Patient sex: M
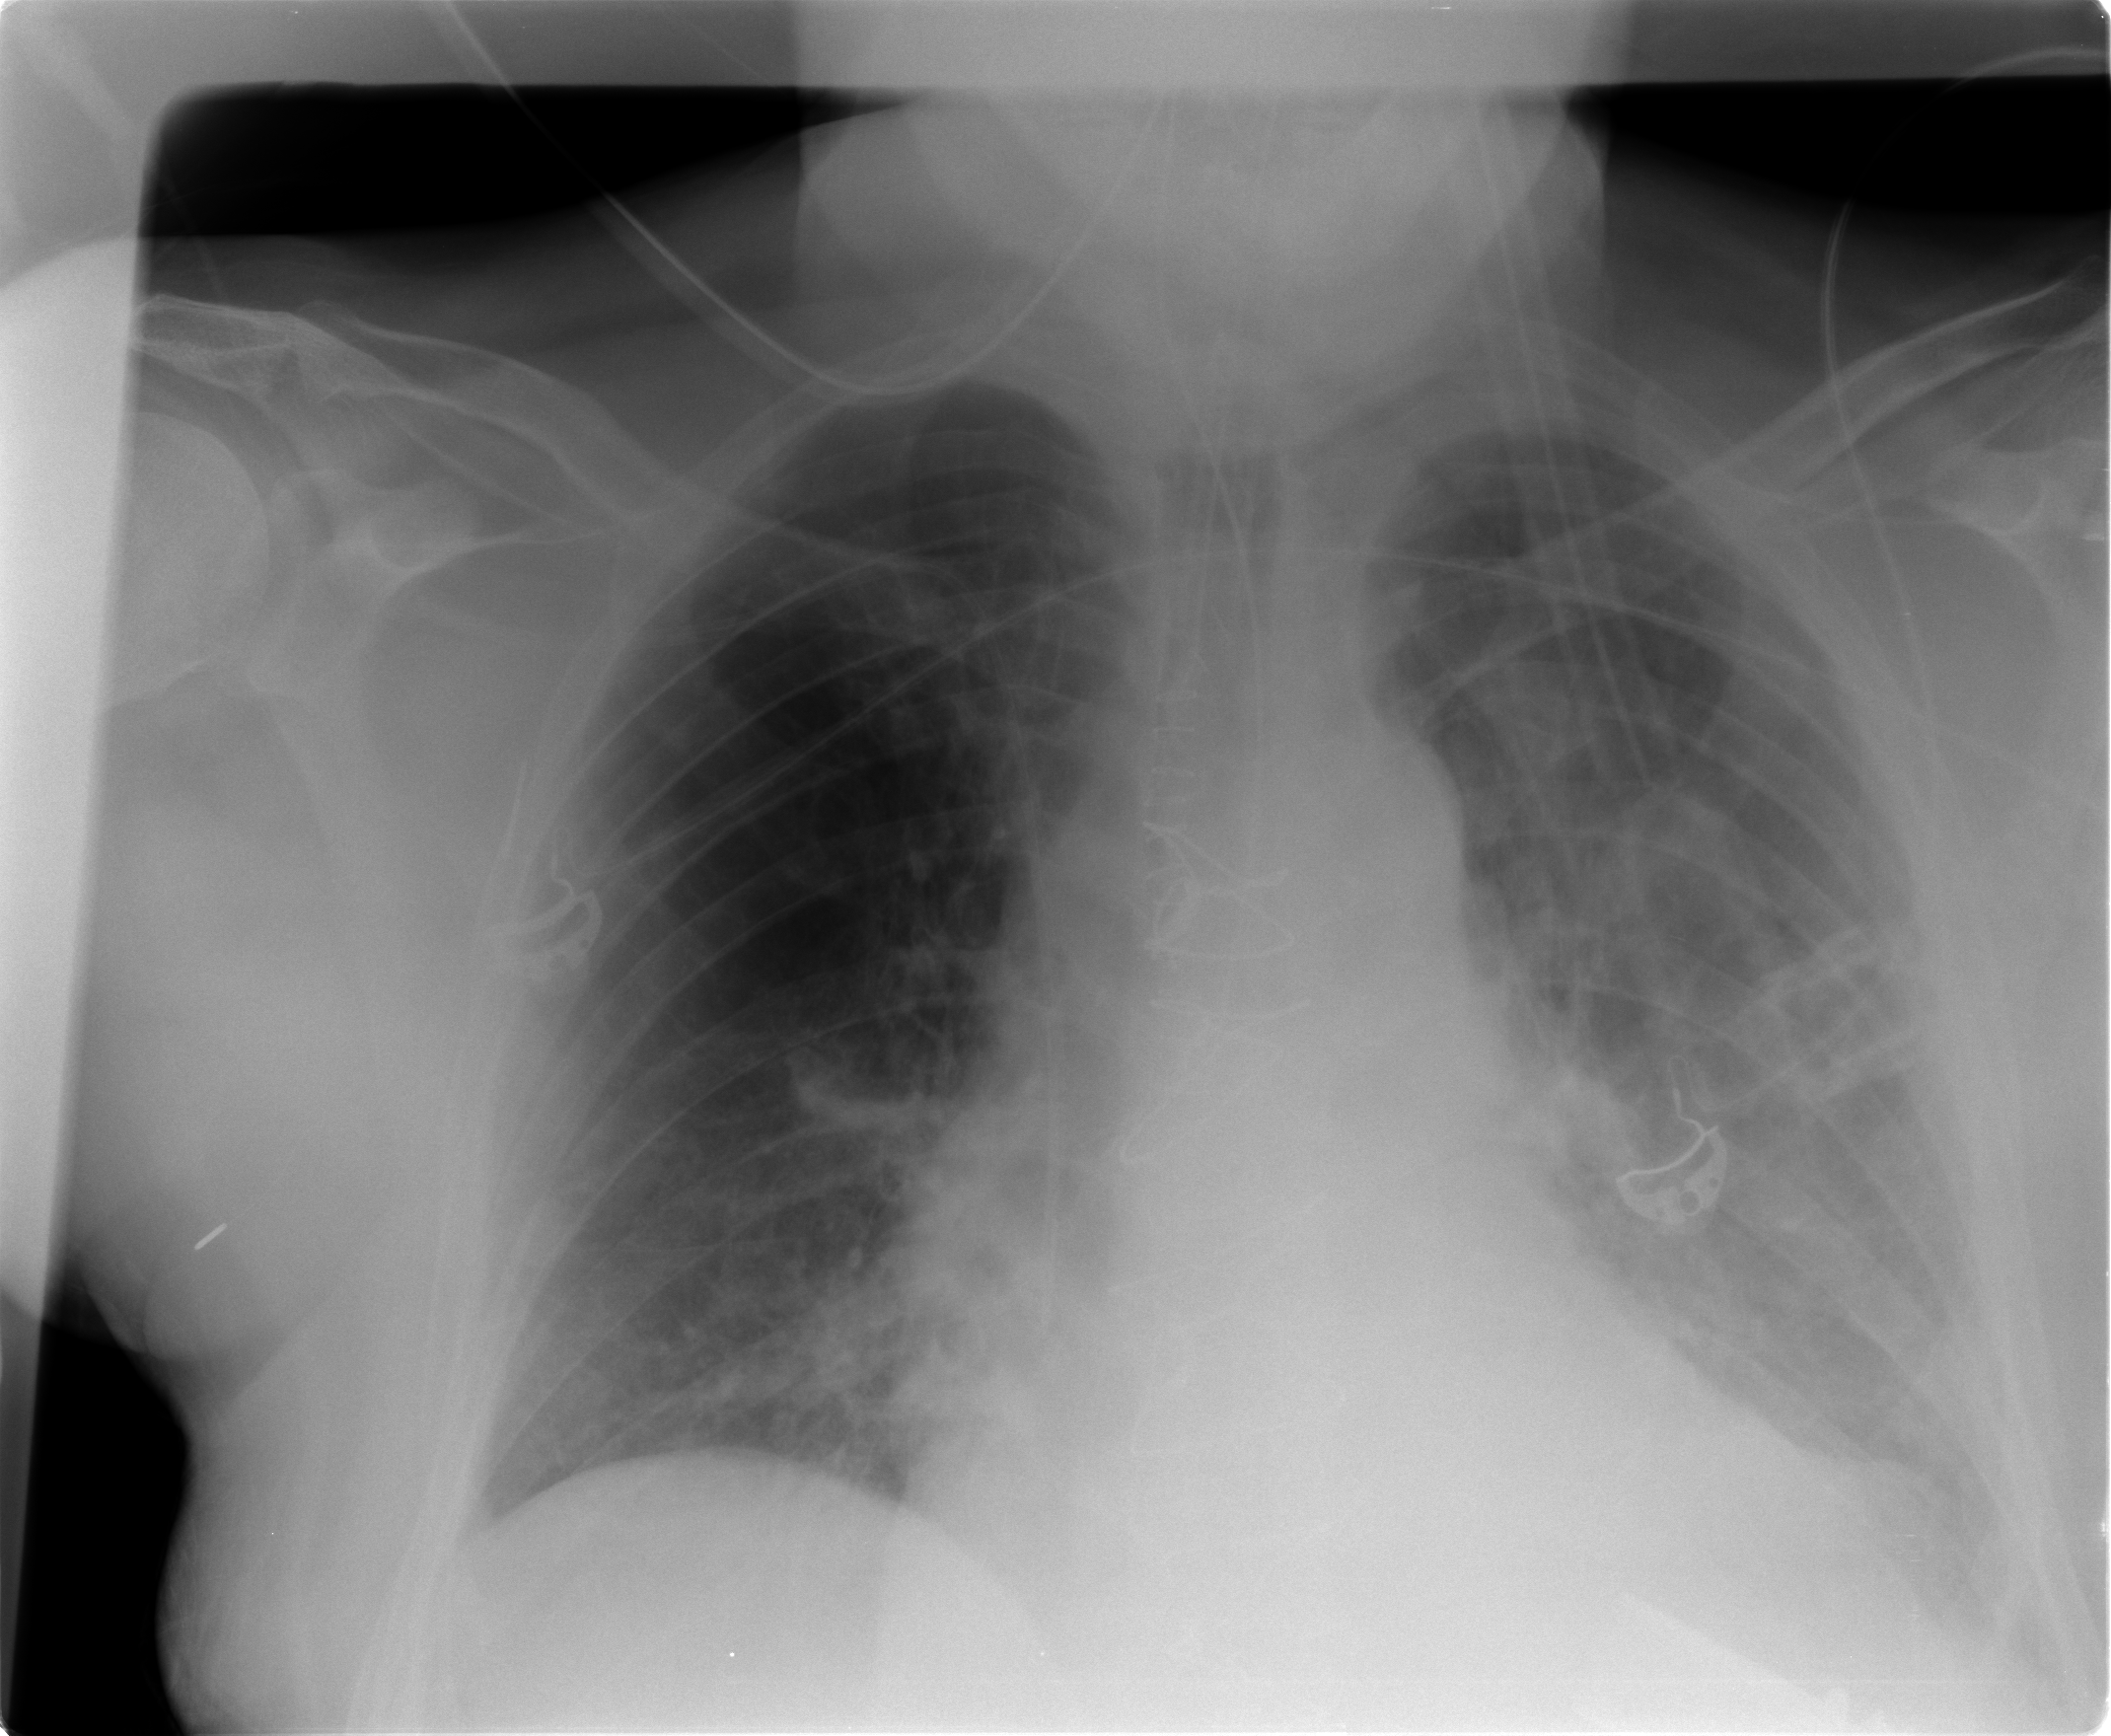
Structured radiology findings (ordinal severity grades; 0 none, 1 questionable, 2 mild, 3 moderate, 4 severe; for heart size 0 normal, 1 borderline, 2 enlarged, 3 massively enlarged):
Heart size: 1
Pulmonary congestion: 2
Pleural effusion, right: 0
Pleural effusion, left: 2
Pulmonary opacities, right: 0
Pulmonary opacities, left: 0
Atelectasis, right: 2
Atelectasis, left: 3